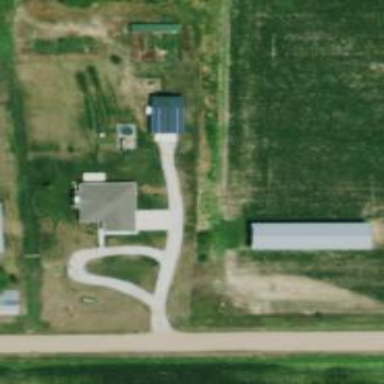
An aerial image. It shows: Driveway.